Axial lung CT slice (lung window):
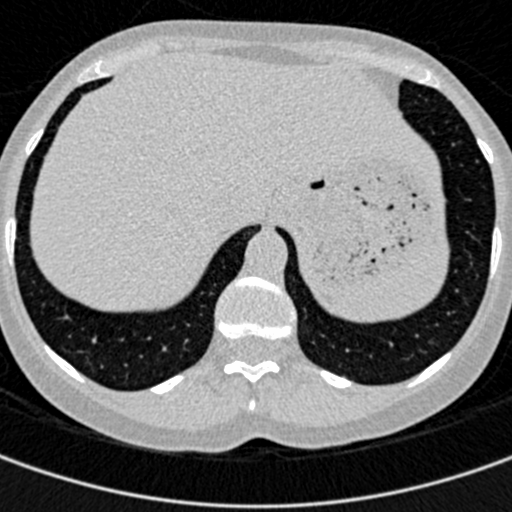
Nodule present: no